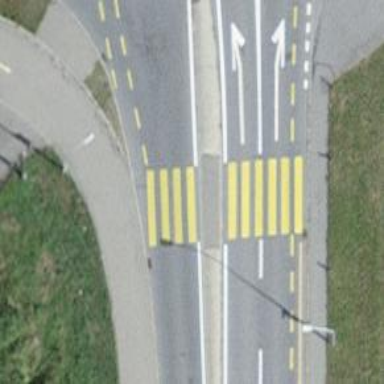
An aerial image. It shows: Uncontrolled zebra crossing with pedestrian island.